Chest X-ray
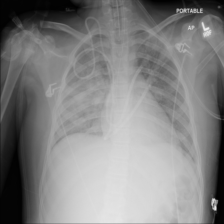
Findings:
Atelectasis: negative
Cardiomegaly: negative
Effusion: negative
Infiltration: positive
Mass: negative
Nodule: negative
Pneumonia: negative
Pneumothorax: negative
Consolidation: negative
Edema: positive
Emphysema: negative
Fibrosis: negative
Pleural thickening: negative
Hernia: negative